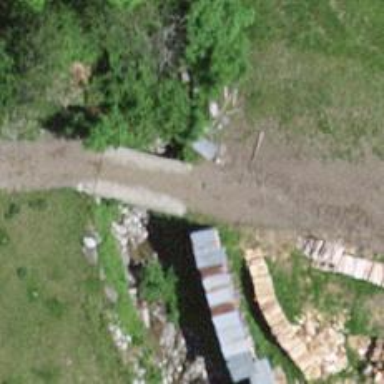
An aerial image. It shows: Track road passing over bridge with grade 4 track type.